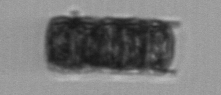
Label: Paralia_sulcata